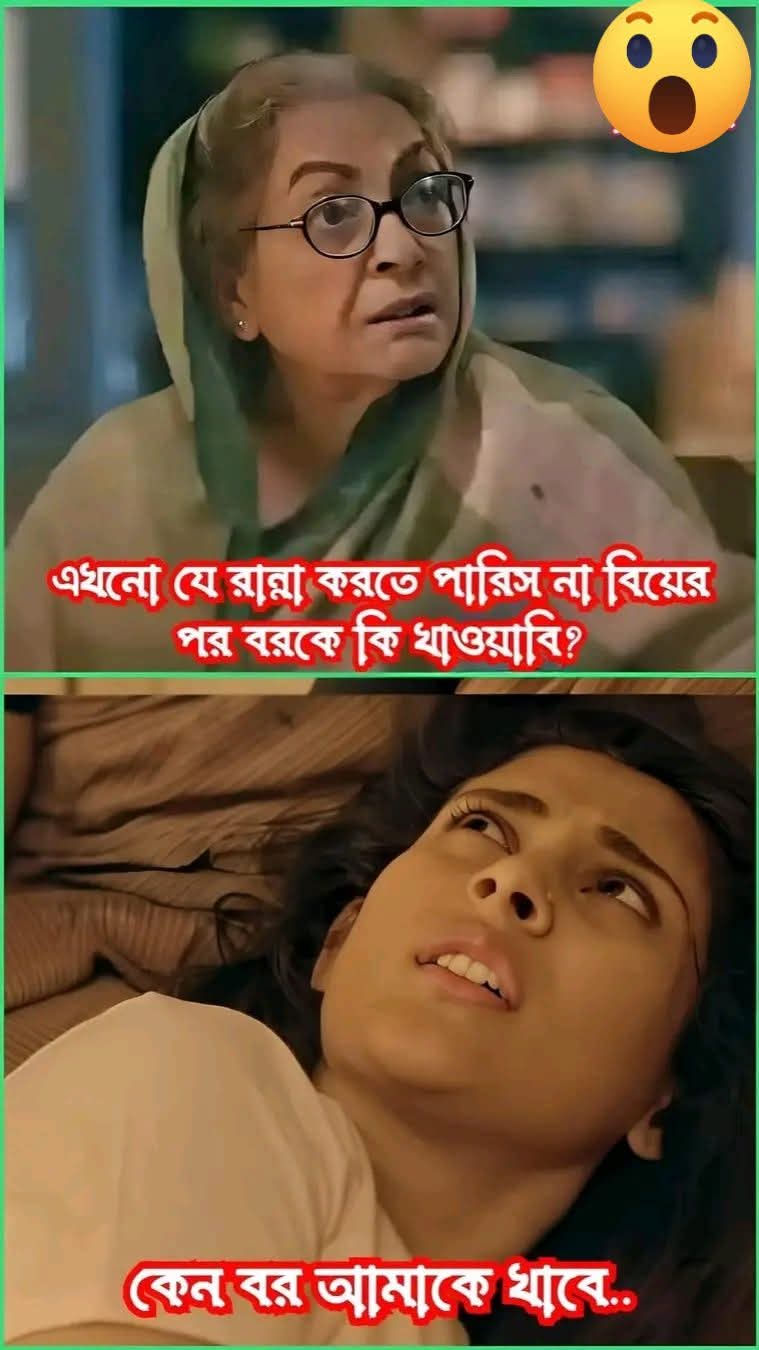
Text: এখনো যে রান্না করতে পারিস না বিয়ের পর বরকে কি খাওয়াবি?
কেন বর আমাকে খাবে..
Label: Non Hate